Field crop: tomato
Growth stage: 1
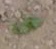
Species: solanum